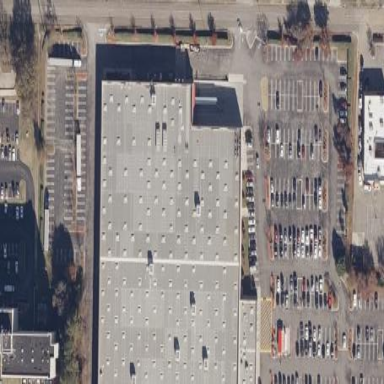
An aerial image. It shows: Retail building with wholesale shop.